Field crop: maize
Growth stage: 1
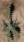
Species: atriplex